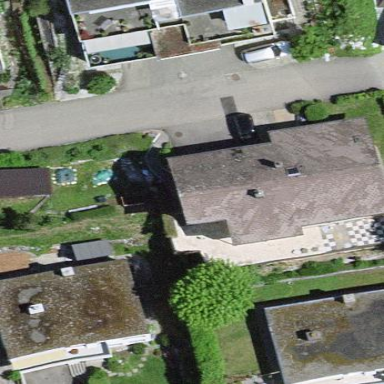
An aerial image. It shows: Simple and straightforward house.